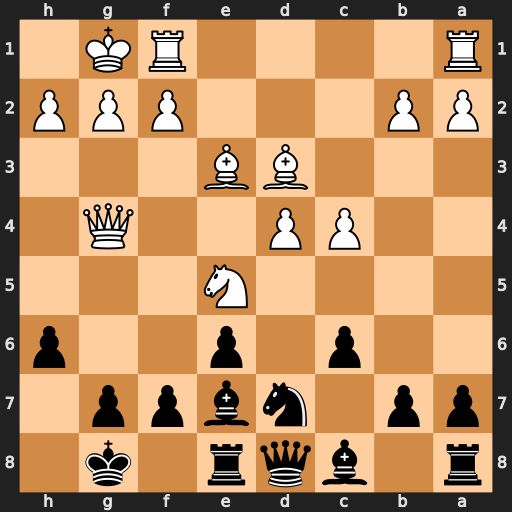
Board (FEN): r1bqr1k1/pp1nbpp1/2p1p2p/4N3/2PP2Q1/3BB3/PP3PPP/R4RK1
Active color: b
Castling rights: -
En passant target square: -
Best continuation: Nxe5 dxe5 Qxd3